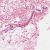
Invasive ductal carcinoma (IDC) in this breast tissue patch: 0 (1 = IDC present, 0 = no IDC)